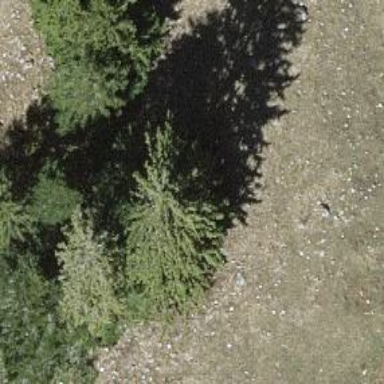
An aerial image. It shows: Needle-leaved tree in its natural environment.